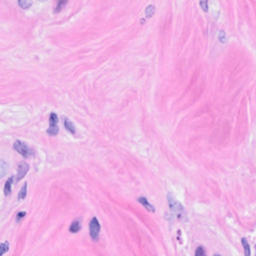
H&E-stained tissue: Breast